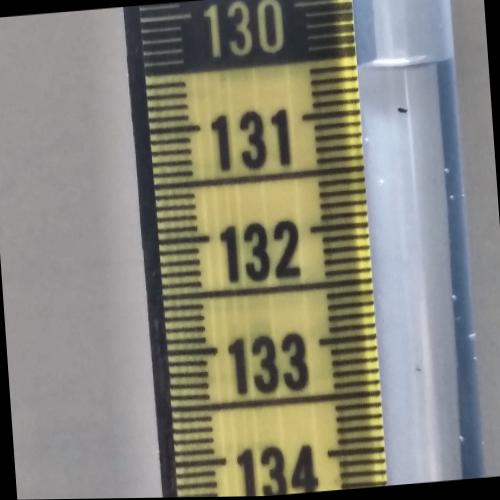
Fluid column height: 130.6 cm